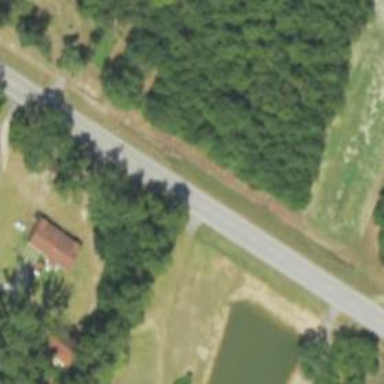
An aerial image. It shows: Secondary road with asphalt surface.